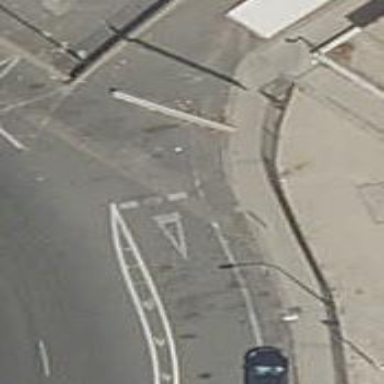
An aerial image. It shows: Road with "give way" sign.